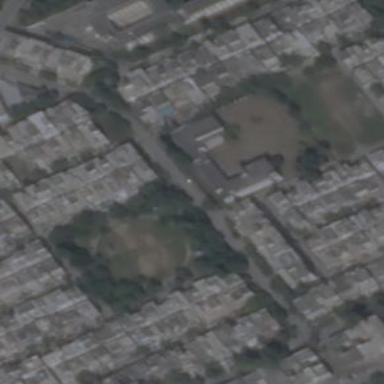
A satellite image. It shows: School.